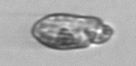
Label: Katodinium_or_Torodinium